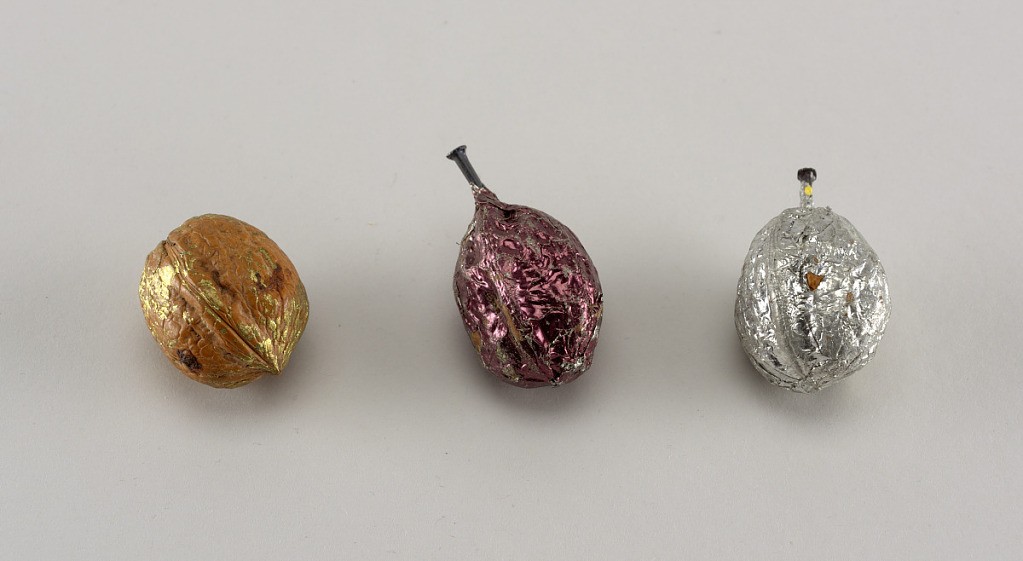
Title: Ornament
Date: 1850–99
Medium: Walnut
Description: (A) wrapped in blue, (B) in purple, (C) in silver tin foil.